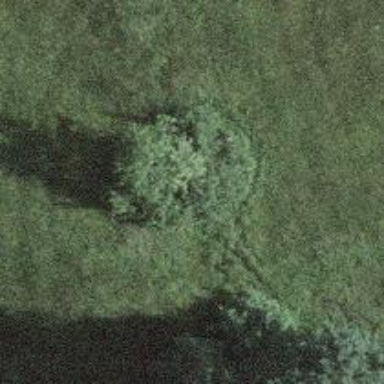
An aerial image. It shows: Single tag "natural: tree."